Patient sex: M
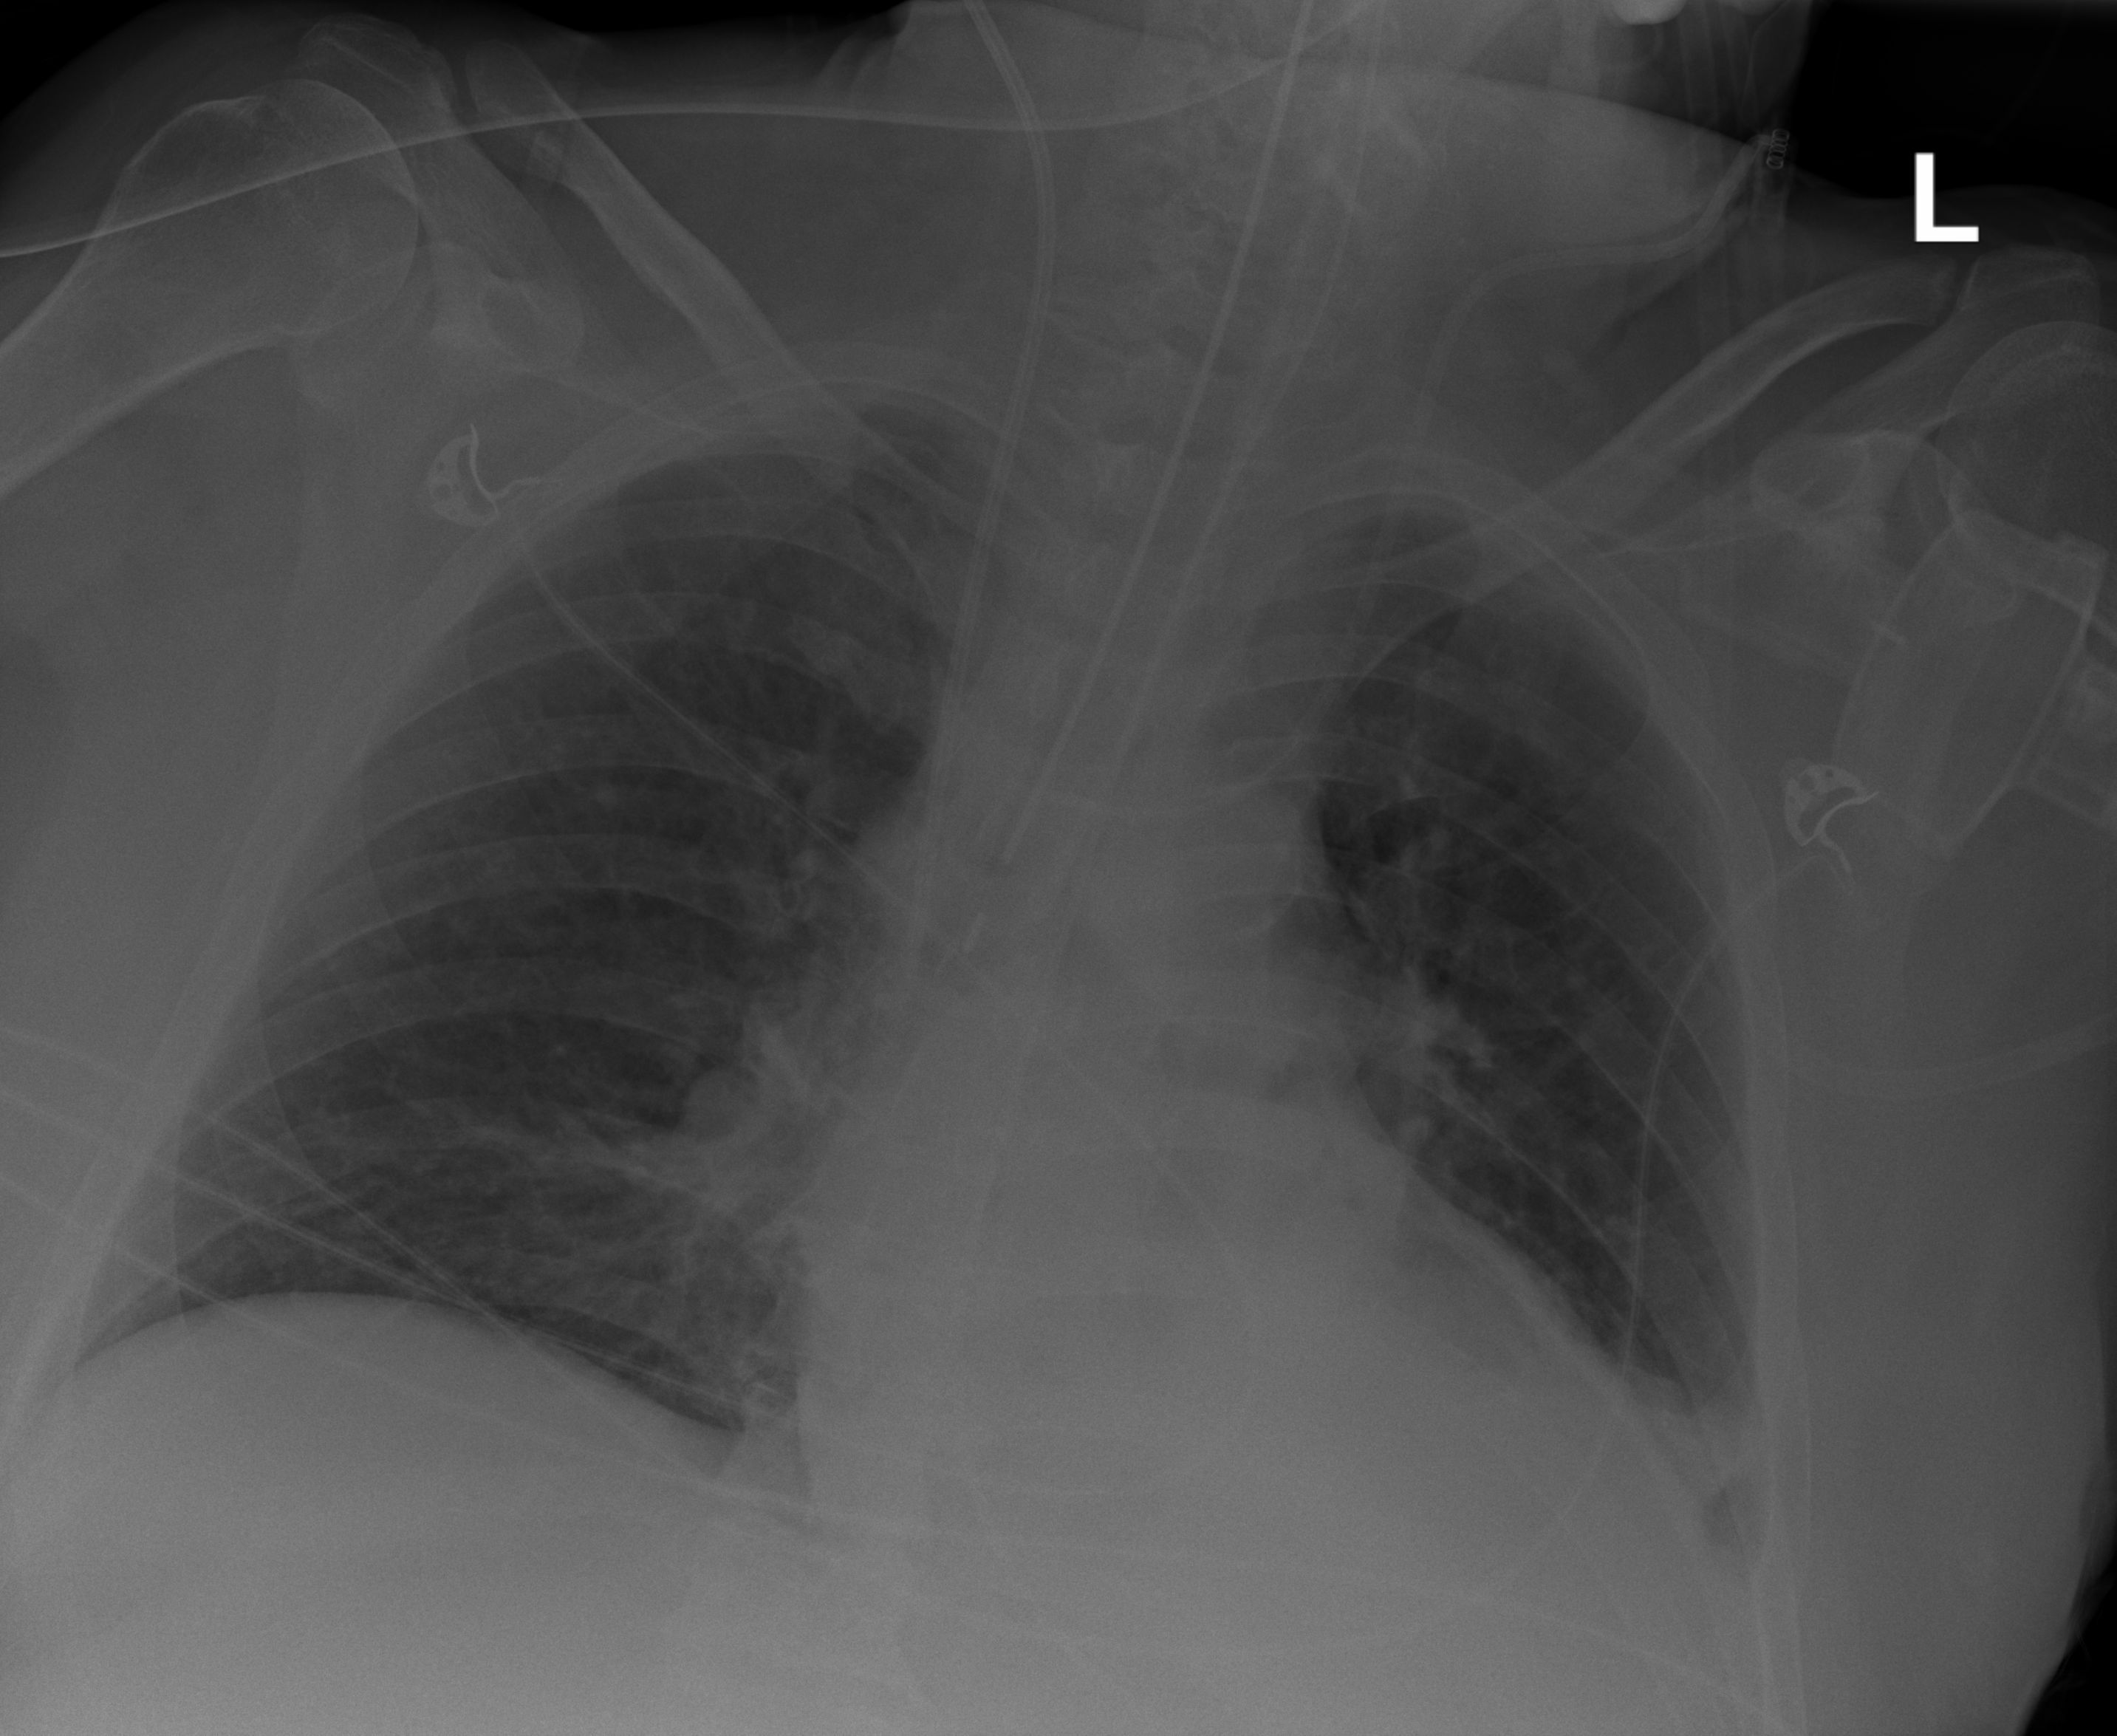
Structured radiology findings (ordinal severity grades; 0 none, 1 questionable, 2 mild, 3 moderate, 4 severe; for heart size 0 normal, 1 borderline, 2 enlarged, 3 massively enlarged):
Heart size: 1
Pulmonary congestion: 0
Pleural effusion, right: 0
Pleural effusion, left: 2
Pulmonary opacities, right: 0
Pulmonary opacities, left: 0
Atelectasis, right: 2
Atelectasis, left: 2